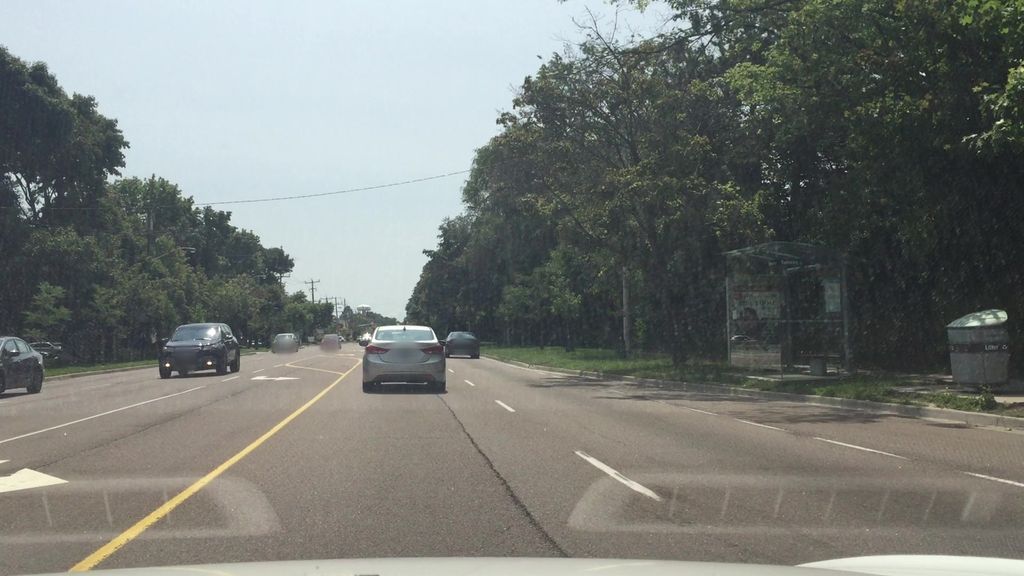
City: toronto